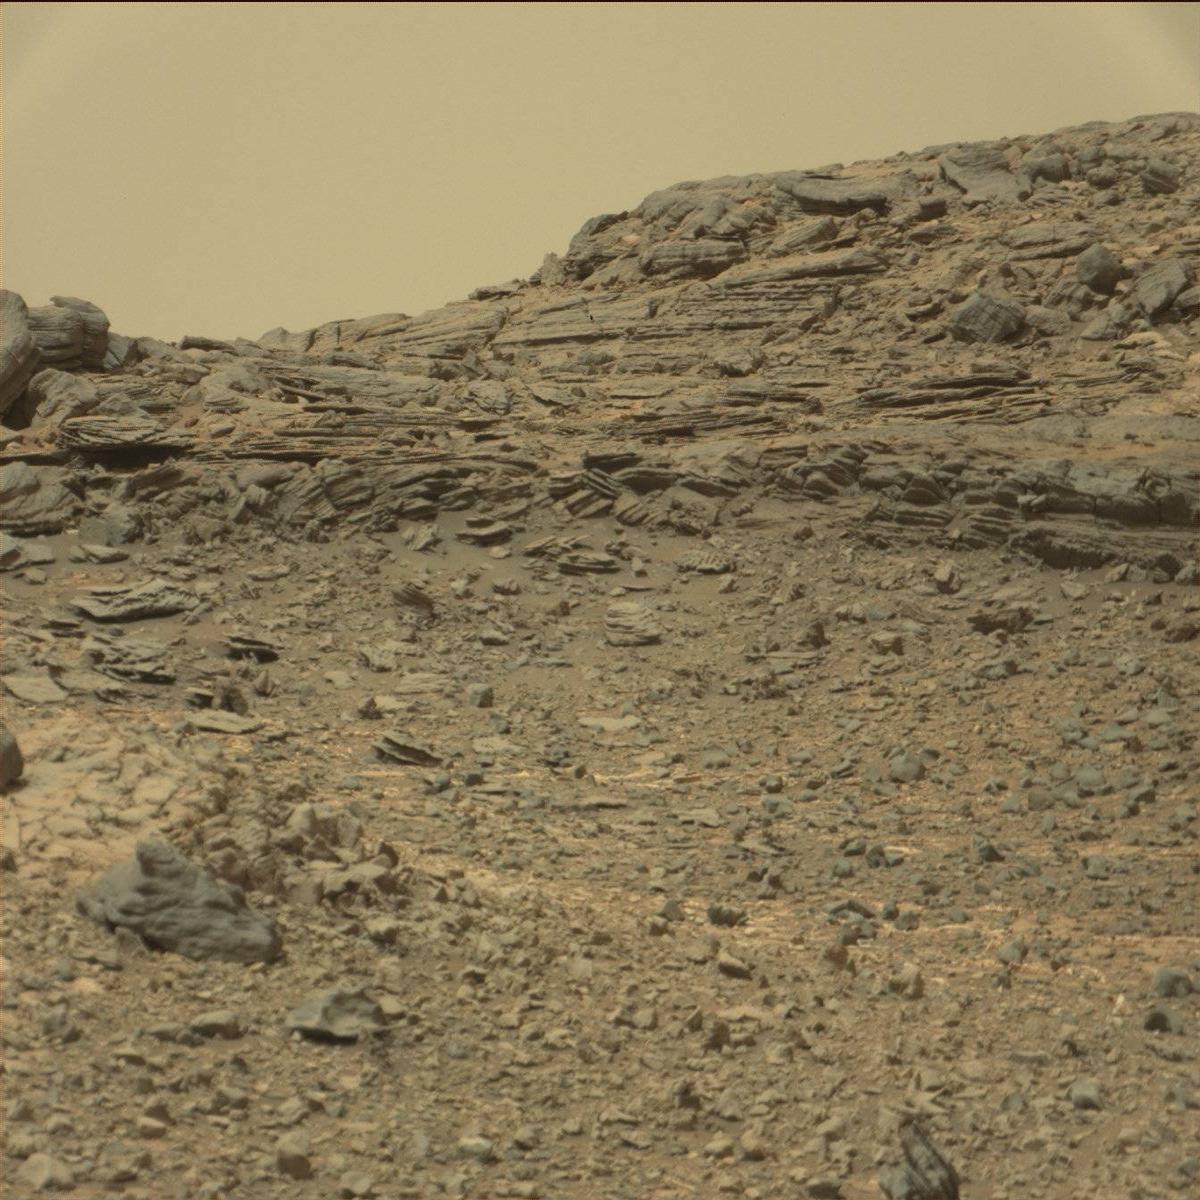
Terrain classes present: Bedrock, Rock, Sand / Soil, Sky